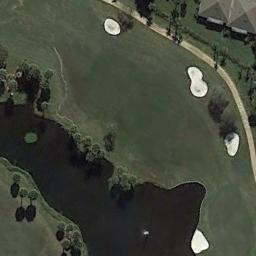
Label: golf_course